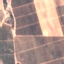
Label: PermanentCrop